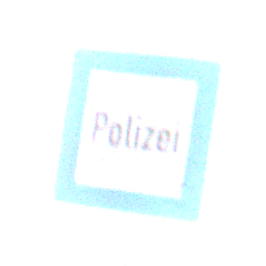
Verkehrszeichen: Polizei
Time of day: MorningAfternoon
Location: Outdoor (Nature)
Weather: Clear
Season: NotSpecified
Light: Natural